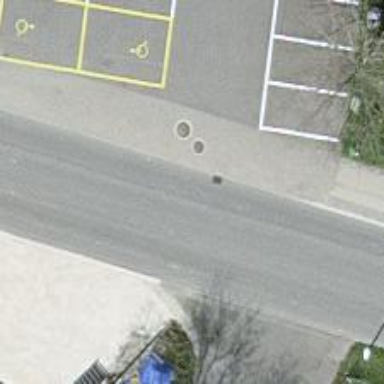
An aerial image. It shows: Parking aisle designated as service road.